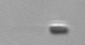
Label: Bacillariophyceae